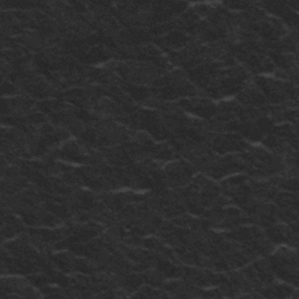
Label: frost